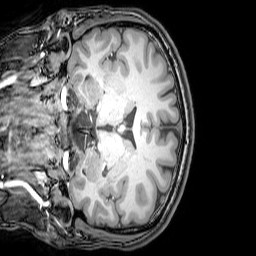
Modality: T1w
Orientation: coronal
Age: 23
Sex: male
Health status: healthy
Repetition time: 0.081 s
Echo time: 0.037 s